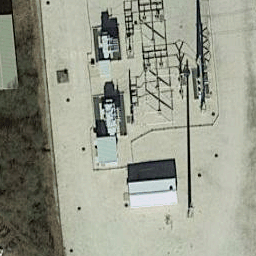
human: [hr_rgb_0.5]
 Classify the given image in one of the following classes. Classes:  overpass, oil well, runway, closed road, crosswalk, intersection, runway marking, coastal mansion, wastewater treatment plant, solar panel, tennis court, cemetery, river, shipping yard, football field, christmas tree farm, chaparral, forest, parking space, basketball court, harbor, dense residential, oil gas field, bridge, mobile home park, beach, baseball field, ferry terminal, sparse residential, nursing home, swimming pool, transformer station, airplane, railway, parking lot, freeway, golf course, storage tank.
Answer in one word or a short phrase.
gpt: transformer station